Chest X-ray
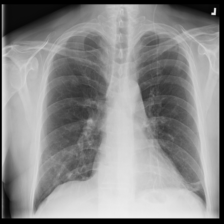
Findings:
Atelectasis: negative
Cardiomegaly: negative
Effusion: negative
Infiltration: positive
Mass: negative
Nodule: negative
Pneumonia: positive
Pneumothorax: negative
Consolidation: negative
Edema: negative
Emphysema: negative
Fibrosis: negative
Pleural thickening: negative
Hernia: negative